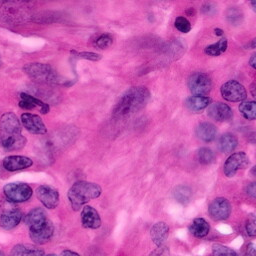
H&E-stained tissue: Pancreatic